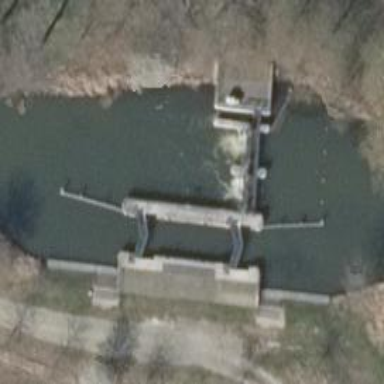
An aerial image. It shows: Weir along the waterway.